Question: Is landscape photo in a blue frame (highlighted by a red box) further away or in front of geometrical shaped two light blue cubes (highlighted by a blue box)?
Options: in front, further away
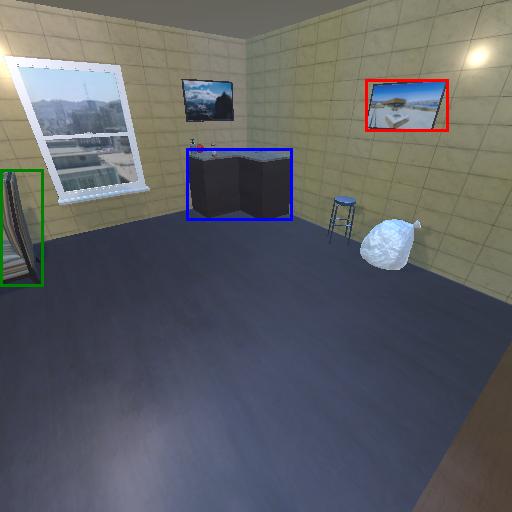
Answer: in front